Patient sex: F
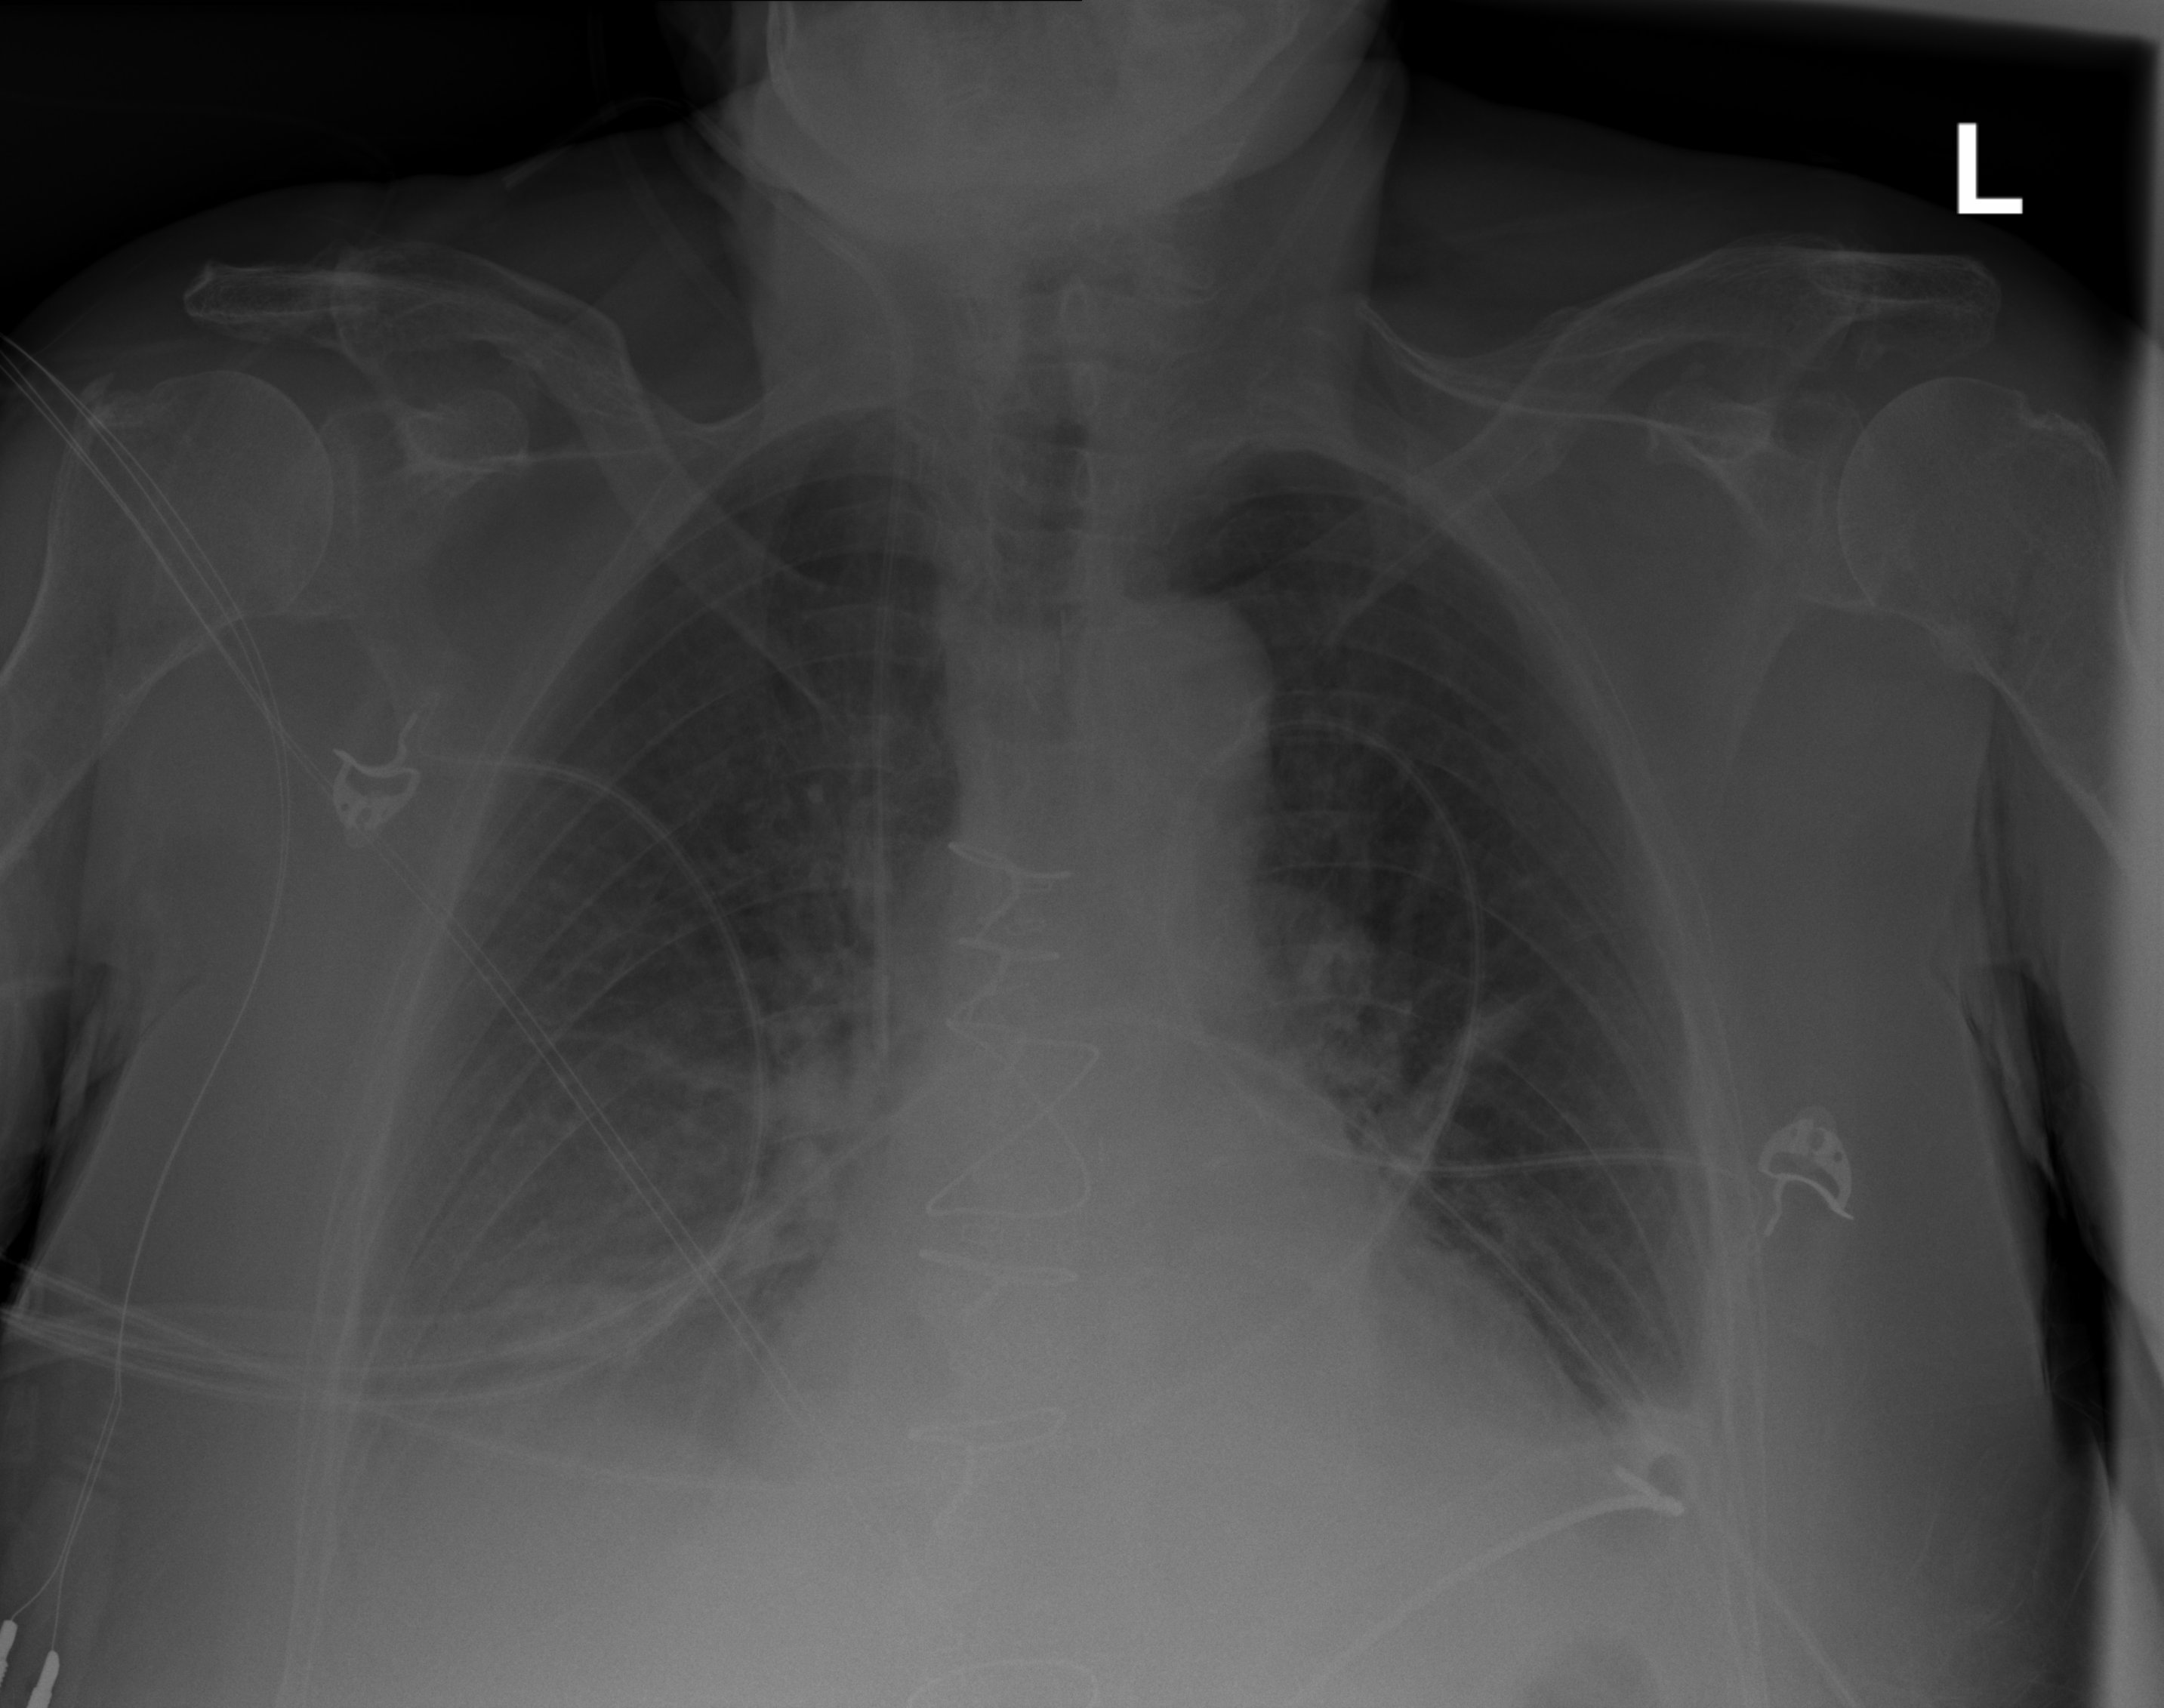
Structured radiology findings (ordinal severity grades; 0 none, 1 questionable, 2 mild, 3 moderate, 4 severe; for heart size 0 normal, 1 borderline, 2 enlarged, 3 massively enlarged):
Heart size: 1
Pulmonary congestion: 2
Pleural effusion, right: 2
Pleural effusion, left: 2
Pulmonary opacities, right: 0
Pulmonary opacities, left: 0
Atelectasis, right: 2
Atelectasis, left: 2